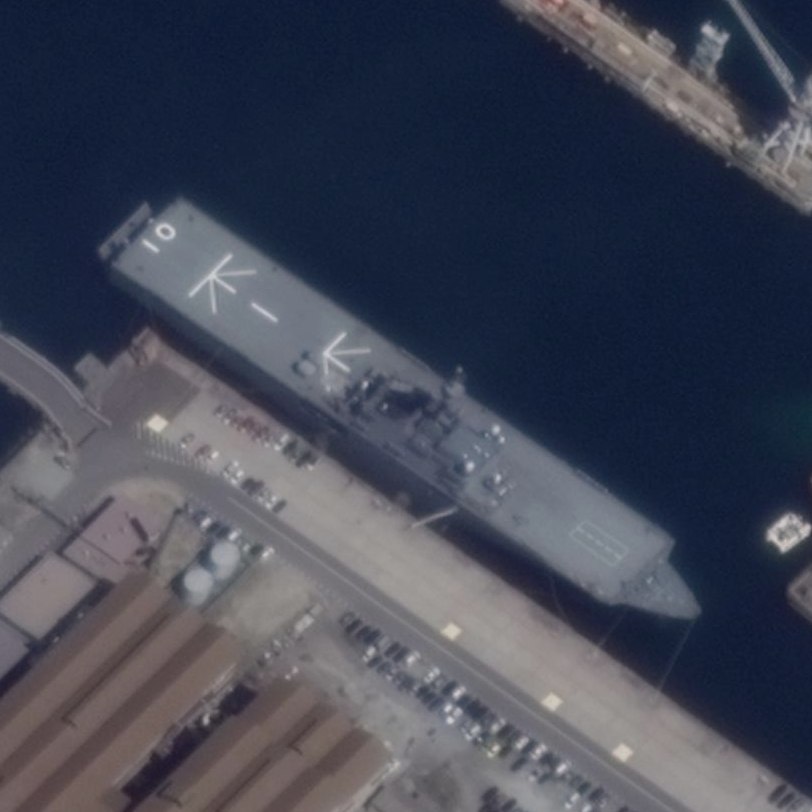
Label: assault